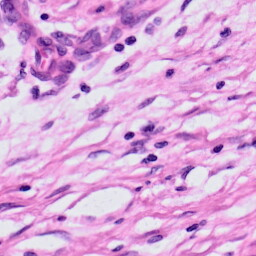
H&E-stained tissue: Skin